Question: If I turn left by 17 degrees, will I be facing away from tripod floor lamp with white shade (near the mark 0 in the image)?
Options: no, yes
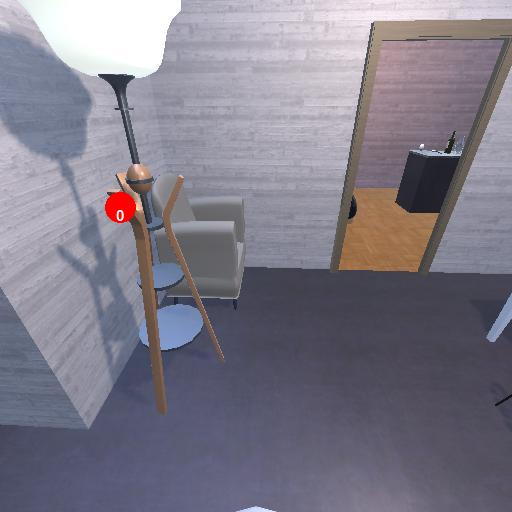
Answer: no